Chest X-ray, PA view. Patient: 46 years old, sex F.
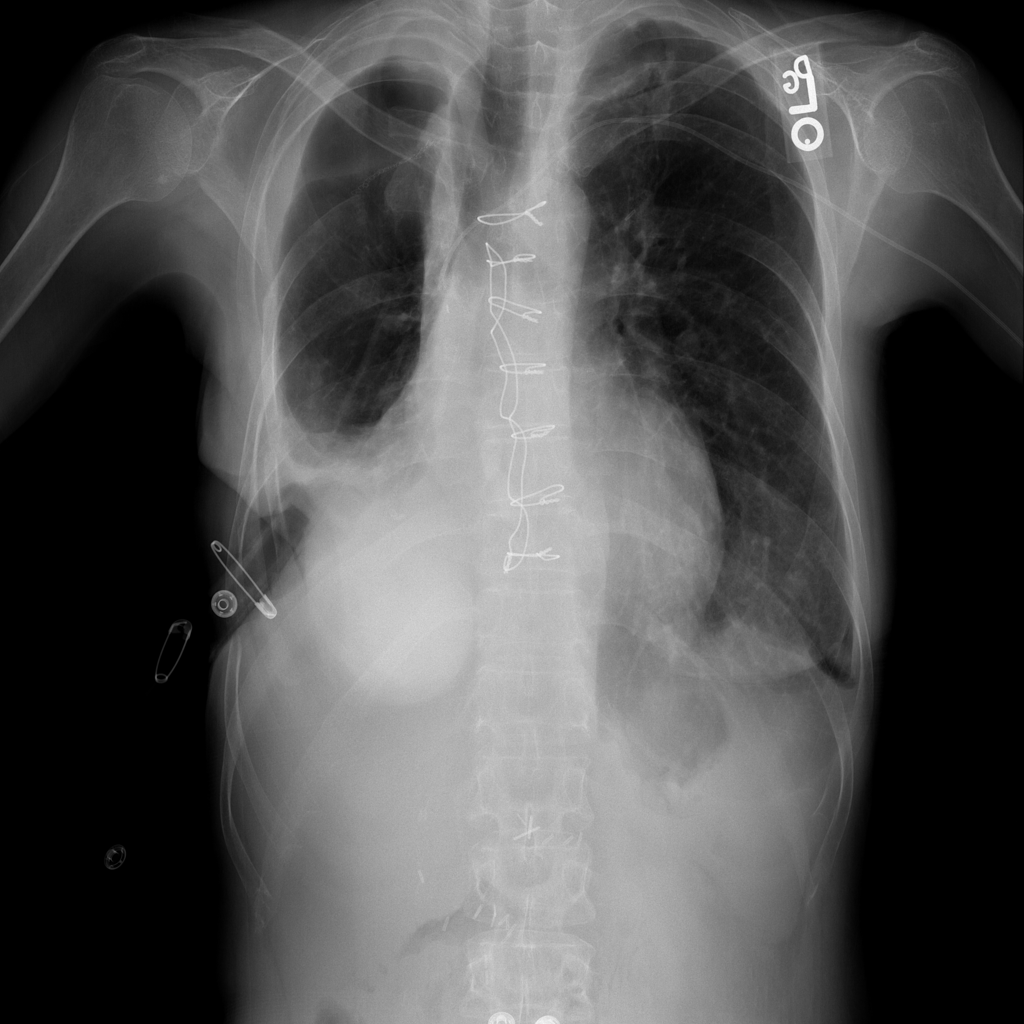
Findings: Atelectasis, Consolidation, Effusion, Infiltration, Pneumothorax